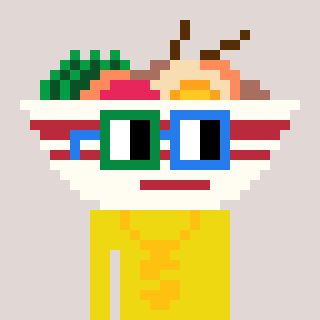
a pixel art character with square green and blue glasses, a noodles-shaped head and a yellow-colored body on a warm background